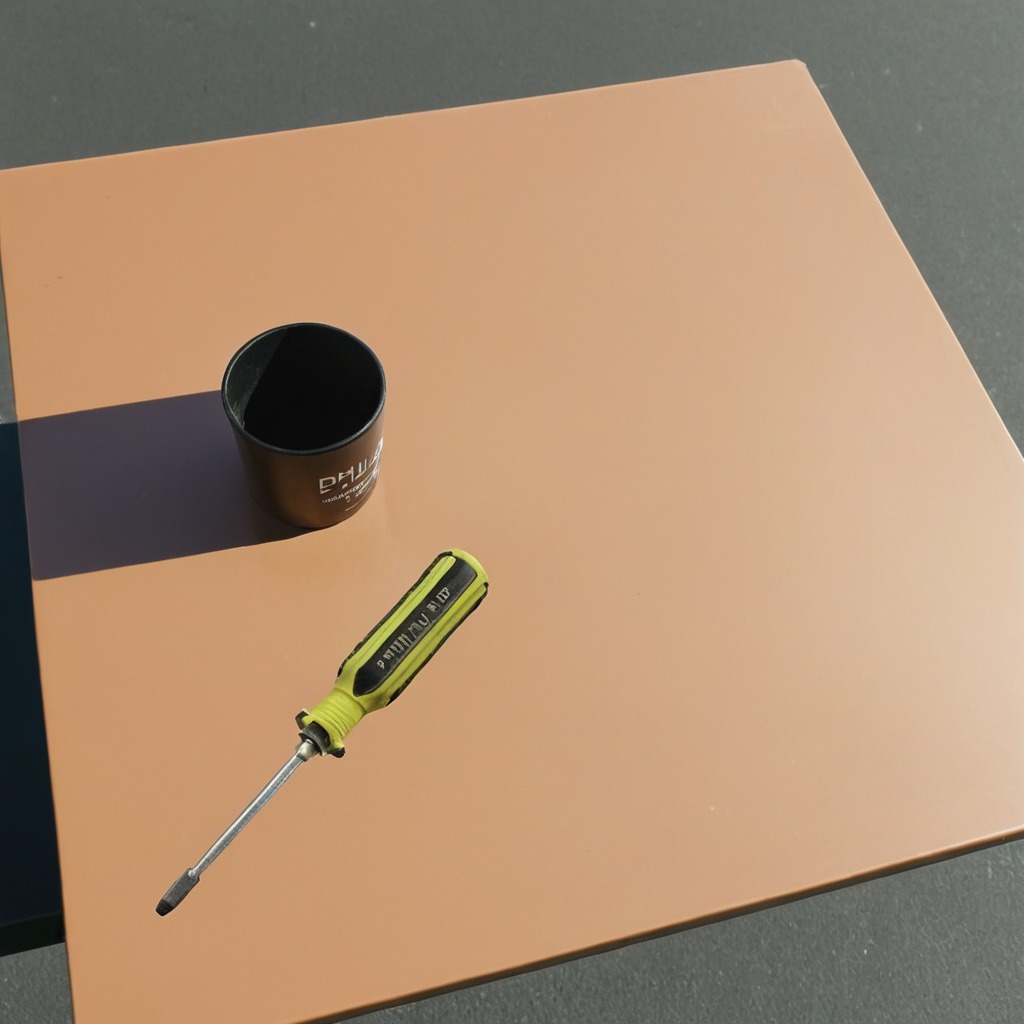
A screwdriver lies on the textured surface of a clean utility table.